Field crop: maize
Growth stage: 2
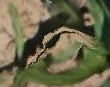
Species: maize